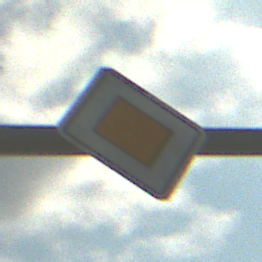
Verkehrszeichen: Vorfahrtsstrasse
Umgebung: Outdoor, RoadRail
Tageszeit: MorningAfternoon
Wetter: PartlyCloudy
Licht: Natural
Jahreszeit: NotSpecified
Kontrast: HighContrast